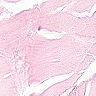
Metastatic tissue present: no